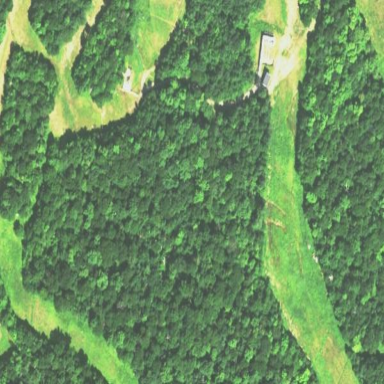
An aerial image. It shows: Advanced downhill skiing trail through needle-leaved woodland.